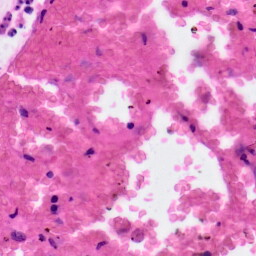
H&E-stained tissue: Colon